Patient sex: M
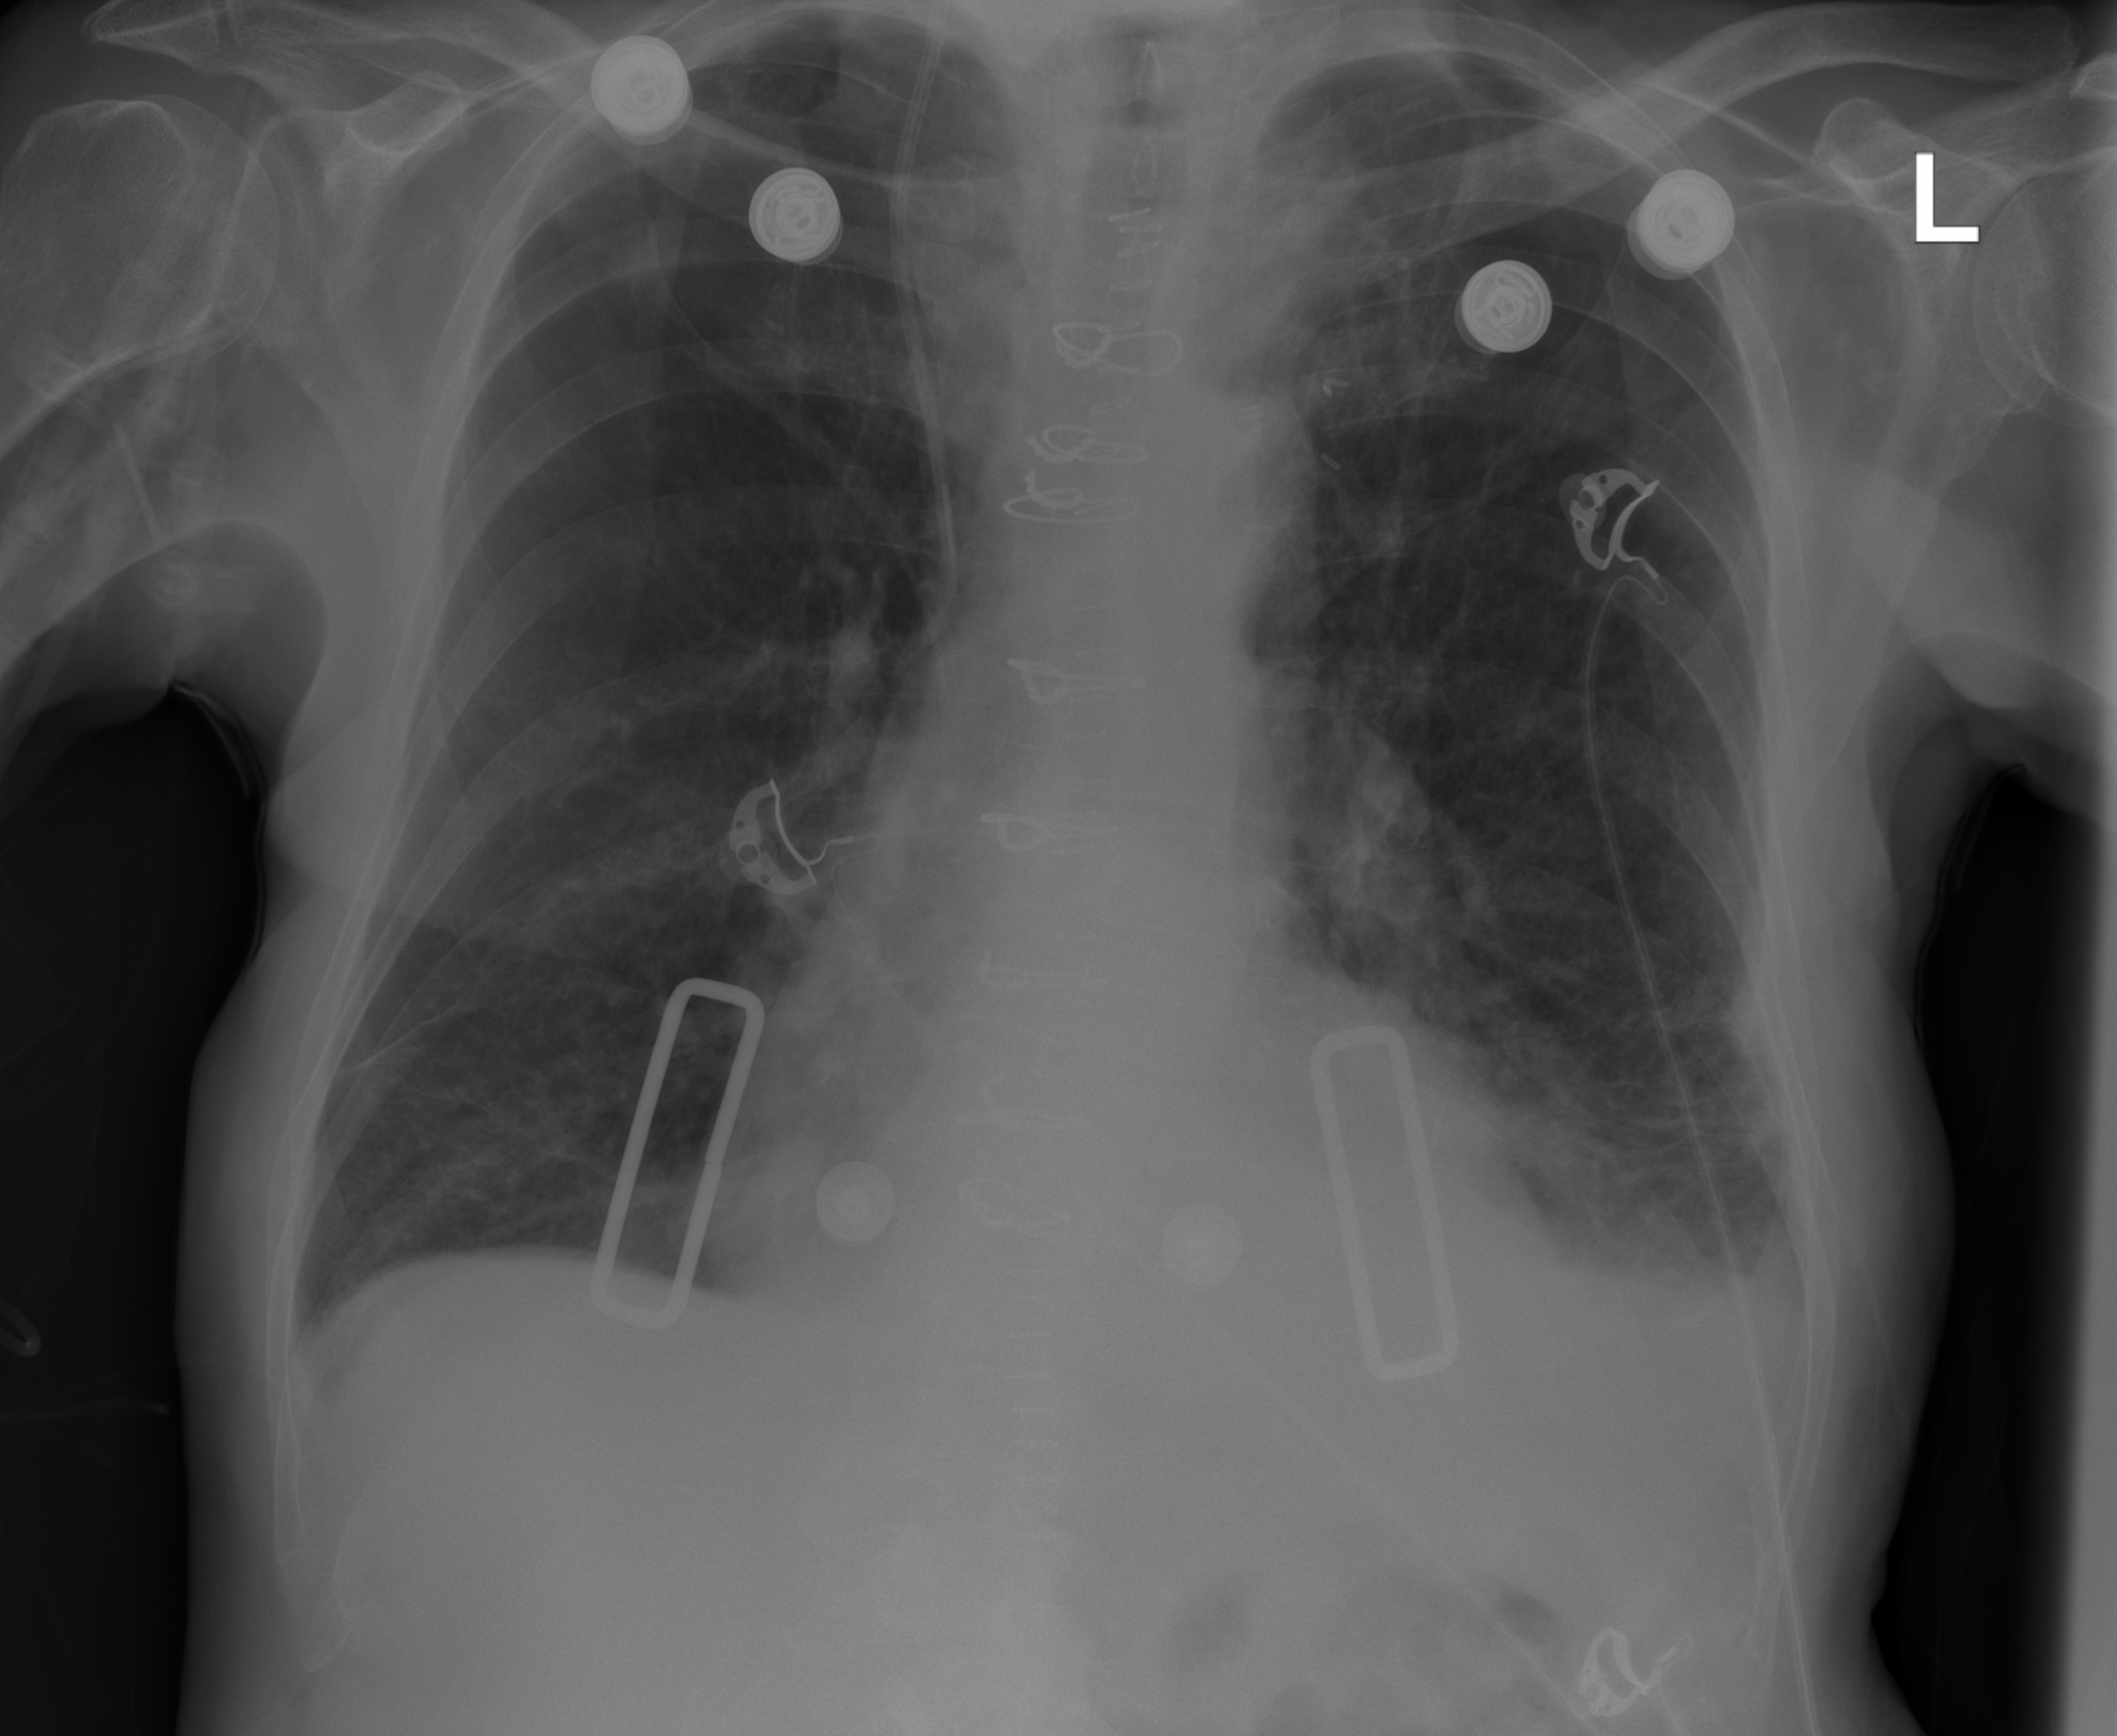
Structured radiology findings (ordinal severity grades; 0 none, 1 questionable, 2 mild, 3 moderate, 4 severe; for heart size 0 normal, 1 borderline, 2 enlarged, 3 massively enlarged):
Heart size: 1
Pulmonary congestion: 0
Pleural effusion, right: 1
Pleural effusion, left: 2
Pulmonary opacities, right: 0
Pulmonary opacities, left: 1
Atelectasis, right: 0
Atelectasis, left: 2